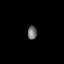
Tissue: prostate
Cell type: T cells
Senescence score: 0.2899
Nuclear area (px): 130
Mean DAPI intensity: 108.4